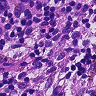
Metastatic tissue present: no